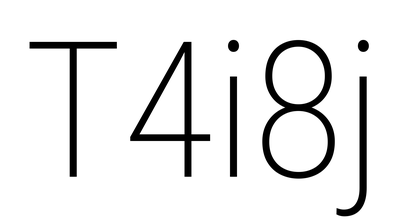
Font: Roboto_Condensed_ExtraLight